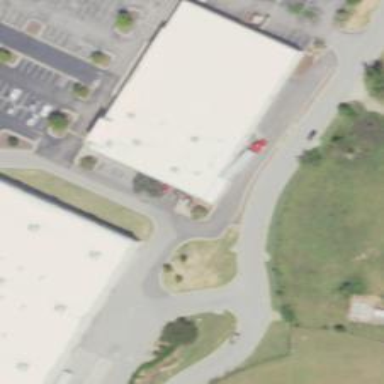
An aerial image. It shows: Retail building.